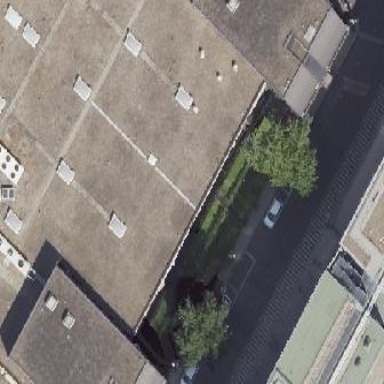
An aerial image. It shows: Commercial building.